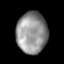
Tissue: lung
Cell type: Epithelial cells
Senescence score: 0.2144
Nuclear area (px): 1247
Mean DAPI intensity: 145.758